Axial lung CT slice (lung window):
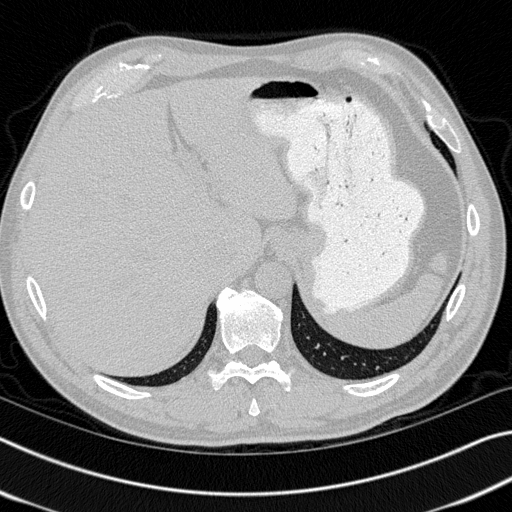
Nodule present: no